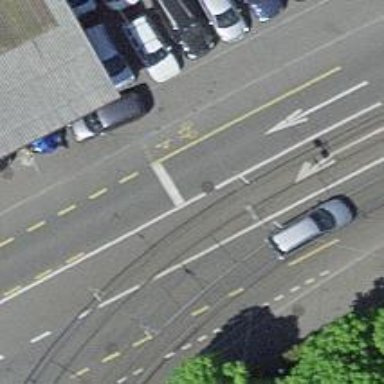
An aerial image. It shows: Tram level crossing on railway.